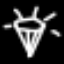
Label: diamond